Field crop: maize
Growth stage: 2
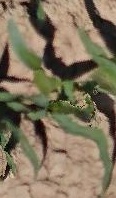
Species: maize